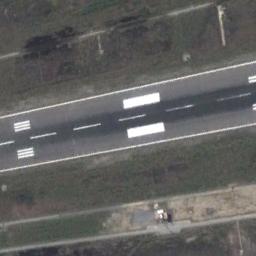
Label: runway